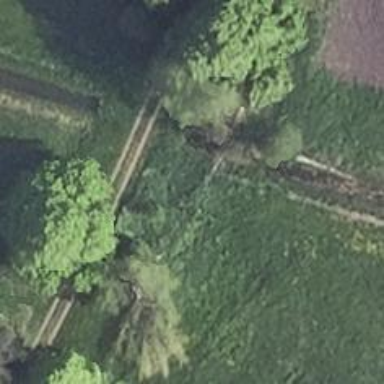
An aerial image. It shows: Culvert tunnel.